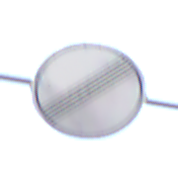
Verkehrszeichen: EndeSaemtlicherBegrenzungen
Umgebung: Outdoor, Nature
Tageszeit: Midday
Wetter: PartlyCloudy
Licht: Natural
Jahreszeit: NotSpecified
Kontrast: HighContrast